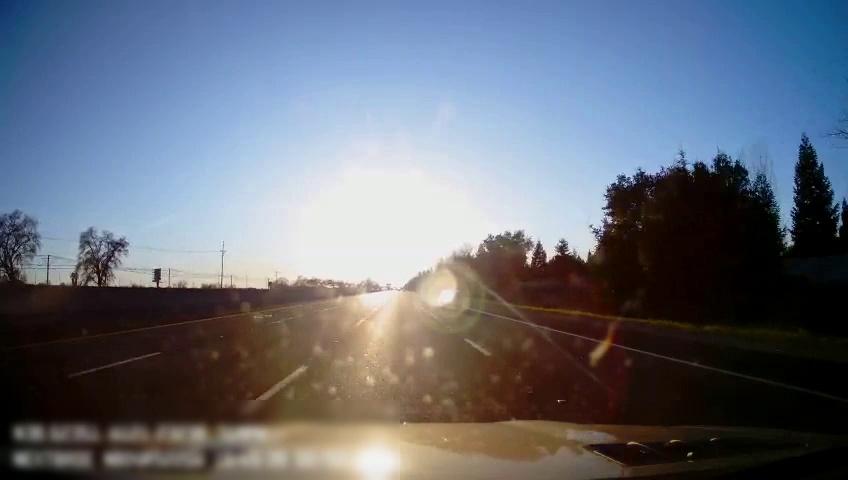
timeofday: Day
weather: Sunny
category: Drivable Space
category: Vehicles | Car
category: Lanes | Alternate Lane
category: Lanes | Alternate Lane
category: Lanes | Current Lane
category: Lanes | Current Lane
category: Lanes | Alternate Lane